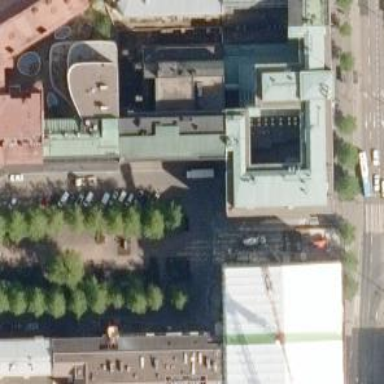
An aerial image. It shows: Footway that passes through building tunnel.